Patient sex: M
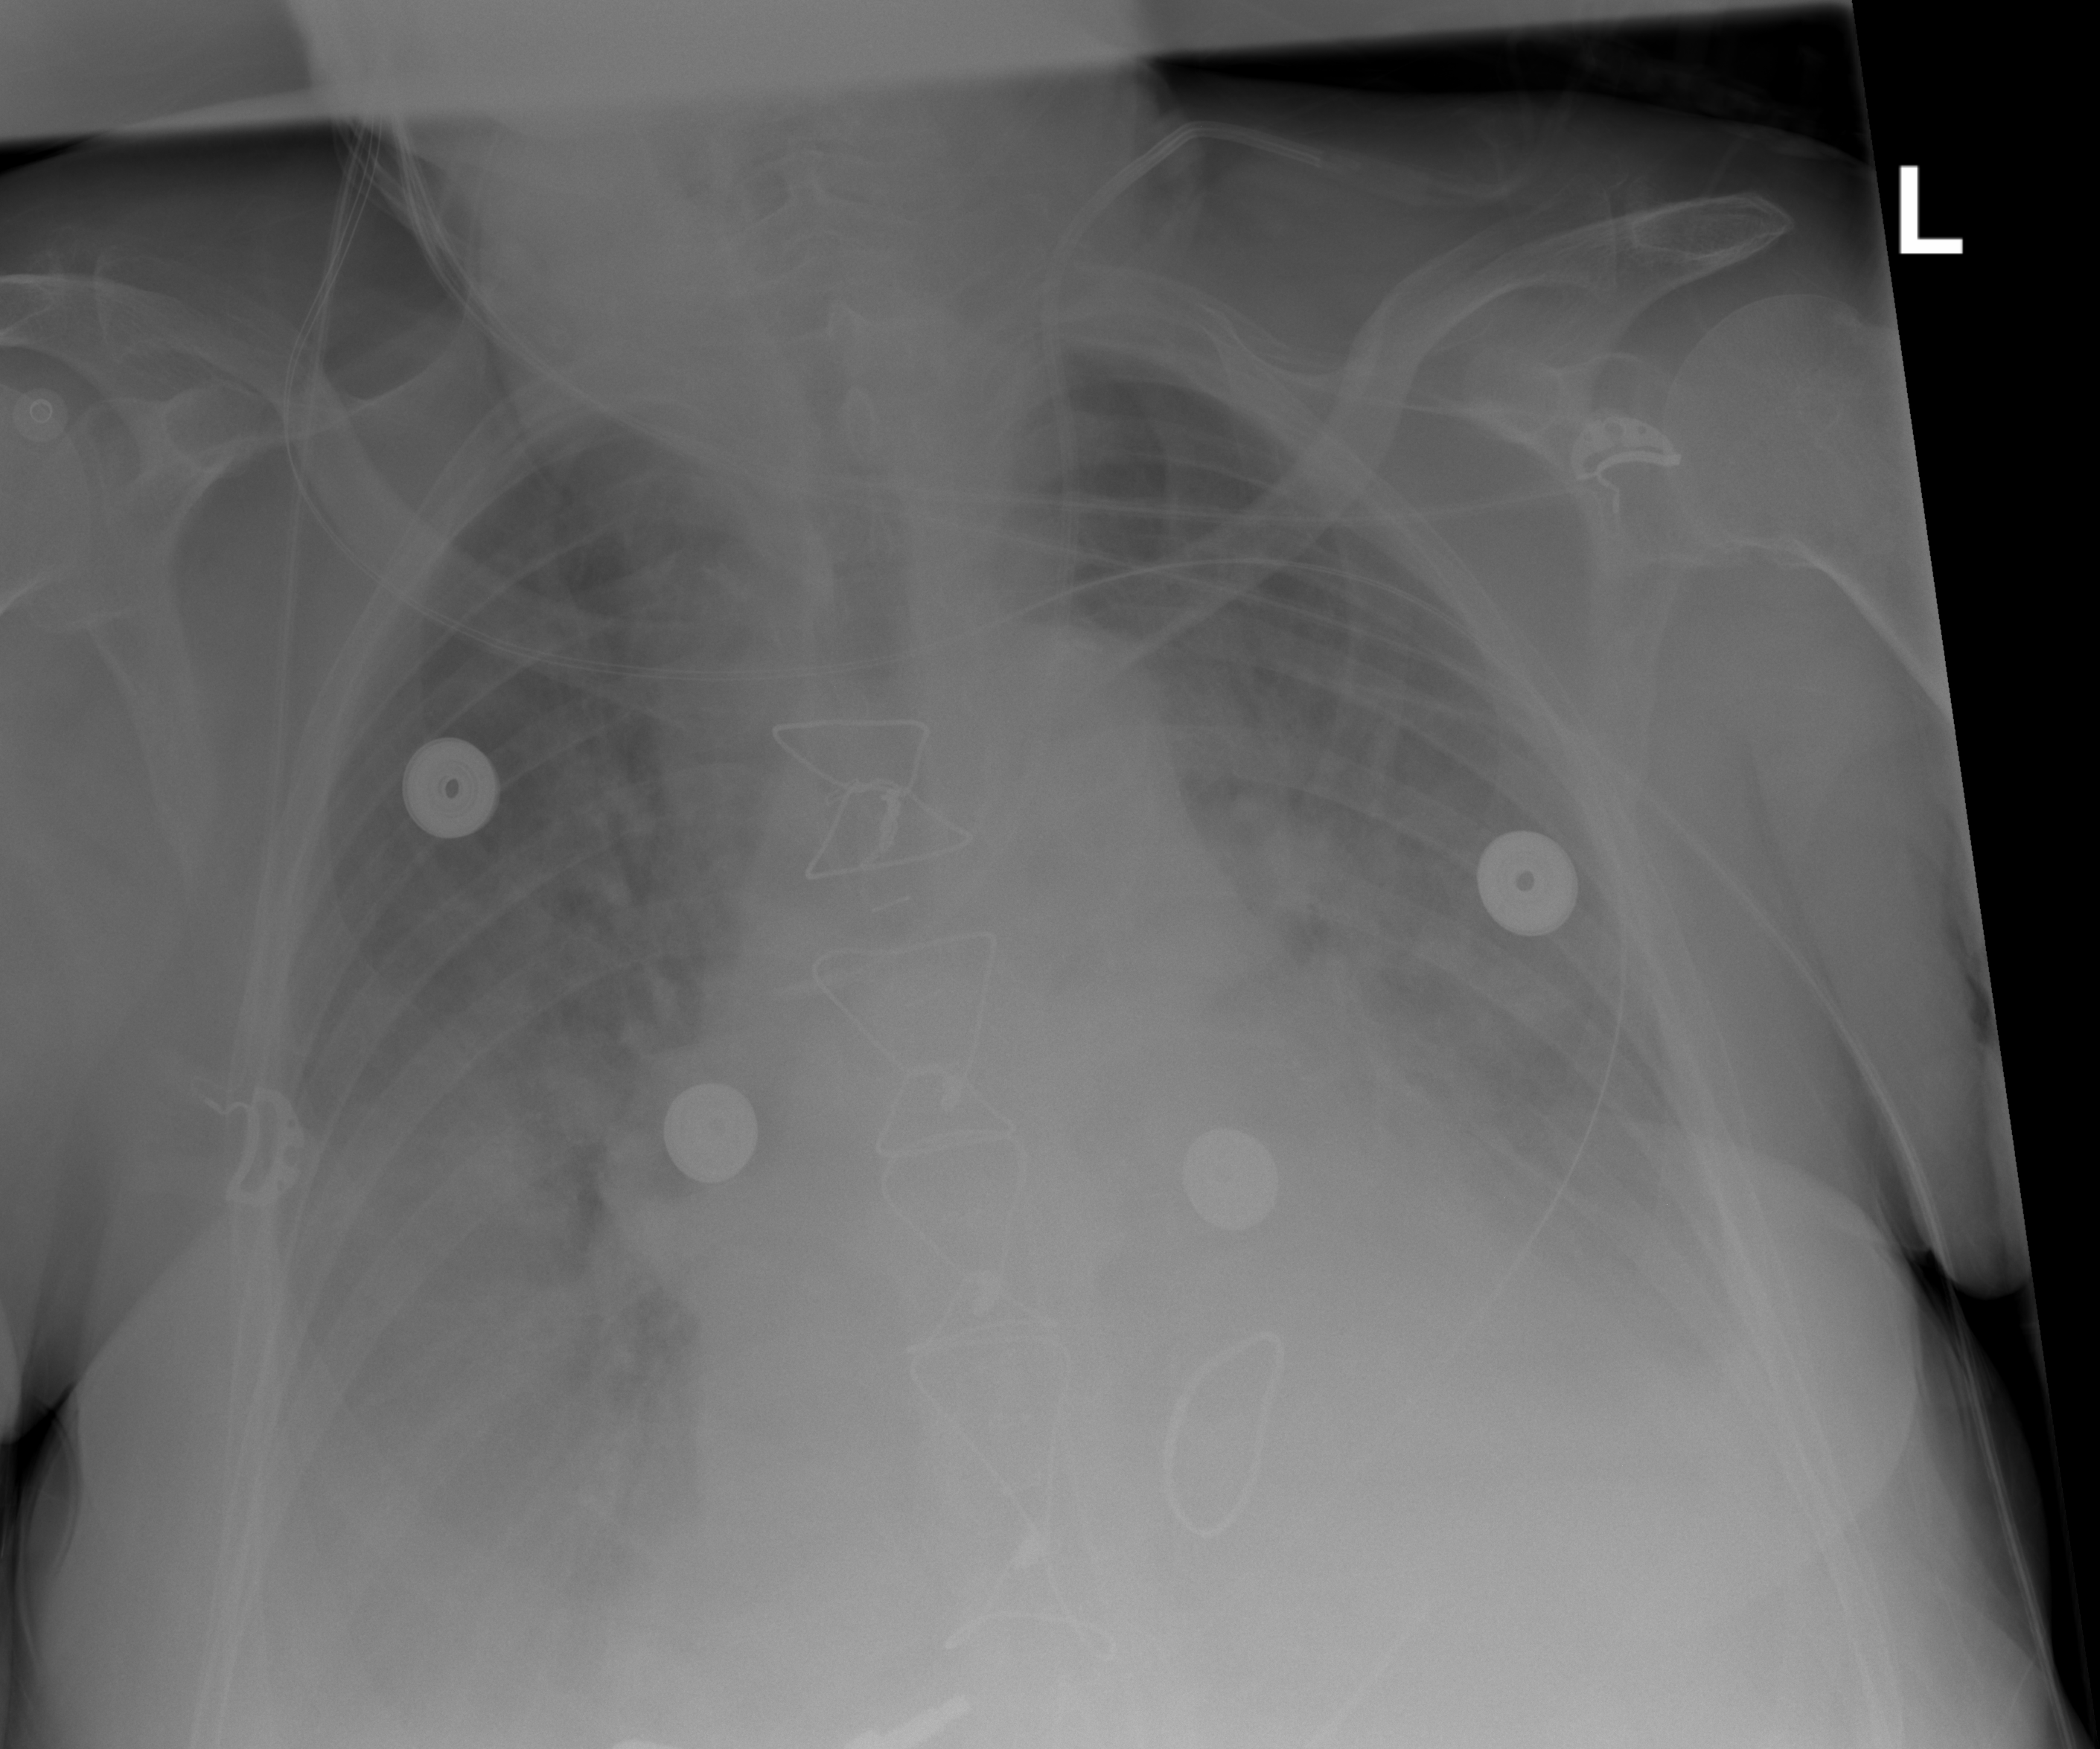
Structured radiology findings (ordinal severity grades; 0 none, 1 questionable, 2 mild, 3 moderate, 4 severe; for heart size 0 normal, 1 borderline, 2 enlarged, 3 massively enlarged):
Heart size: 2
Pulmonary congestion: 2
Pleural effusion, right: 2
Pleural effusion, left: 2
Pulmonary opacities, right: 0
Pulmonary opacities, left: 0
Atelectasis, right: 2
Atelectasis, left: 2